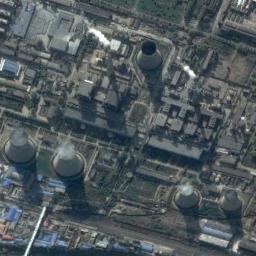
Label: thermal_power_station